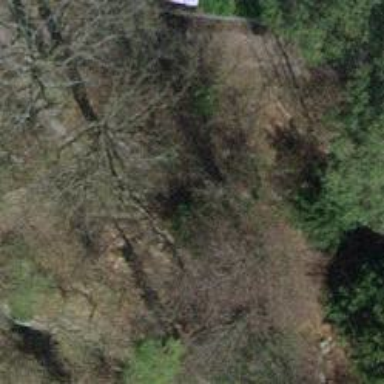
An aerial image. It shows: Brown bench.